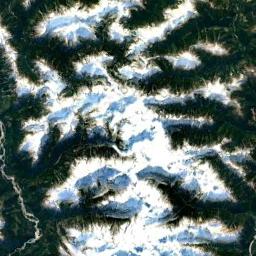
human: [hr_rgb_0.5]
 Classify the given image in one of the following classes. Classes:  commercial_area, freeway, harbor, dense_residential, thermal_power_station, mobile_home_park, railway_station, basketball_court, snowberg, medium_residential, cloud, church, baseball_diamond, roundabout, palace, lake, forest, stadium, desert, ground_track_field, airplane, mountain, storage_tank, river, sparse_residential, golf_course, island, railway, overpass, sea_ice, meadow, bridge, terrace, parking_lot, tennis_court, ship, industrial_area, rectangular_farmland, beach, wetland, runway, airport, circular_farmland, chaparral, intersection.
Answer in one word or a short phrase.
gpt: snowberg